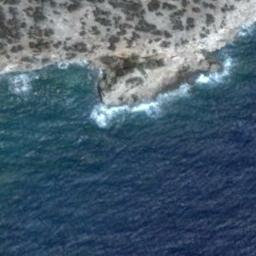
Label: beach